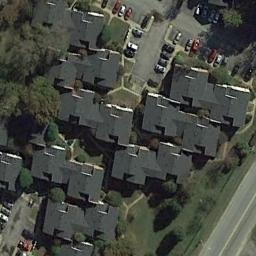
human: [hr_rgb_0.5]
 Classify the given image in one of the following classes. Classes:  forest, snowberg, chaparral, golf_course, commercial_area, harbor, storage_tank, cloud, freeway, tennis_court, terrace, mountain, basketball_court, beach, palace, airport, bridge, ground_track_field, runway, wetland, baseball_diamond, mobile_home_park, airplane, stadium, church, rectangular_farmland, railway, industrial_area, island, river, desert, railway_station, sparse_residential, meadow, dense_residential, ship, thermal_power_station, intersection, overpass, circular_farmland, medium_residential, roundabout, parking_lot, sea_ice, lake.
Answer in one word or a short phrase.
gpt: dense_residential